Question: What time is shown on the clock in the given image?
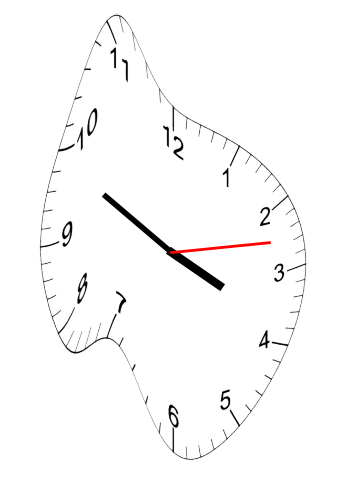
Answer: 03:49:13